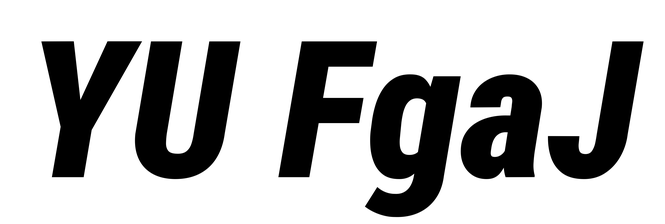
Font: Roboto-Italic_Condensed_Black_Italic